Question: OK, I am trying to reference a cell in a pivot table based on multiple criteria. I thought I had it figured out but now I am getting a #Ref! error.
Here is my current formula:
'''
=INDEX(MP_Val_Table[Instrument Line],MATCH($B8,MP_Val_Table[Assay],0),MATCH($B10,MP_Val_Table[Mobile Phase],0))
'''

Thanks in advance for the help!!!
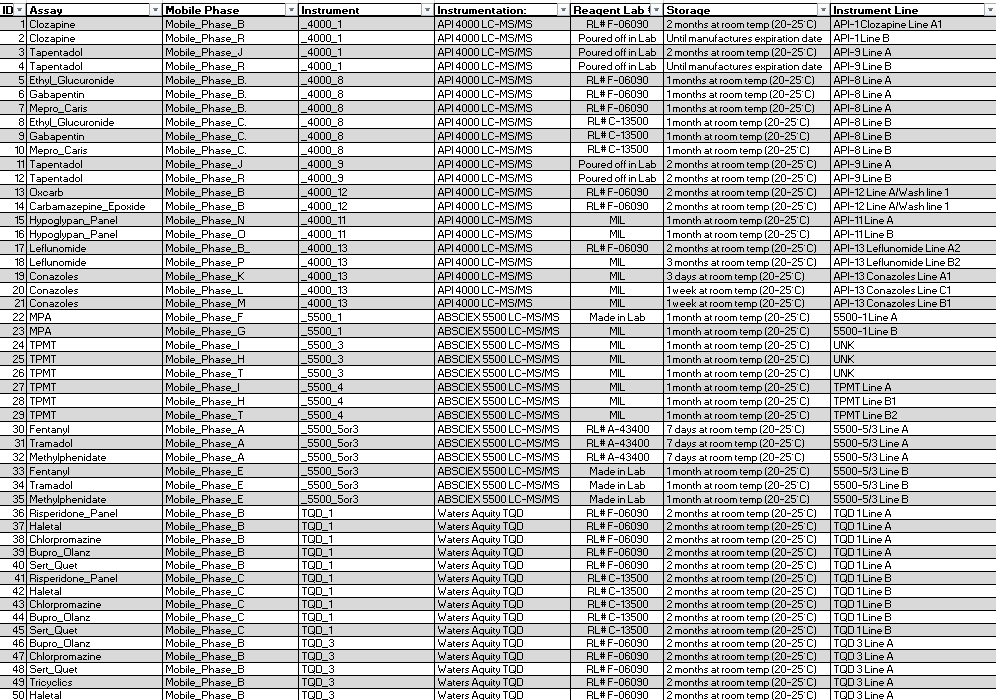
Answer: There are several methods to produce a two-column-lookup. I use AGGREGATE to retrieve a matching row number. When using this with structured tables, you need to subtract the header row number from the row number retrieved in order to get an accurate result.
'''
=INDEX(MP_Val_Table[instrument_line], AGGREGATE(15, 7, (ROW(MP_Val_Table[id])-ROW(MP_Val_Table[#Headers]))/((MP_Val_Table[assay]=$B$8)*(MP_Val_Table[mobile_phone]=$B$10)), ROW(1:1)))
'''
Drag down for additional matches. Wrap with IFERROR to avoid displaying the #NUM! errors when you run out of matches to retrieve.
<URL>
The Data, Advanced Filter method is another method of quickly determining single or multiple matches.
<URL>